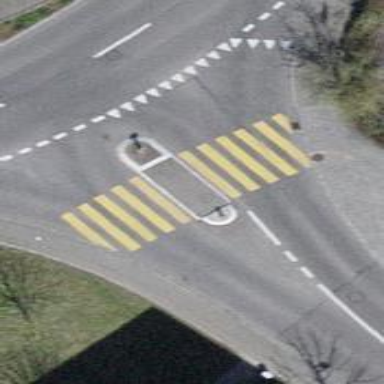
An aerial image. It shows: Kerb serving as barrier.